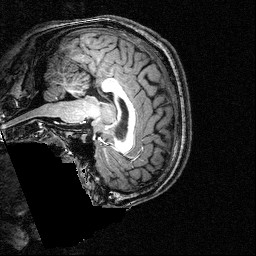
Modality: T1w
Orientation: sagittal
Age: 23
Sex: male
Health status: healthy
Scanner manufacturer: siemens
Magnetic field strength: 3 T
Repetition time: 2.5 s
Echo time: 0.00393 s